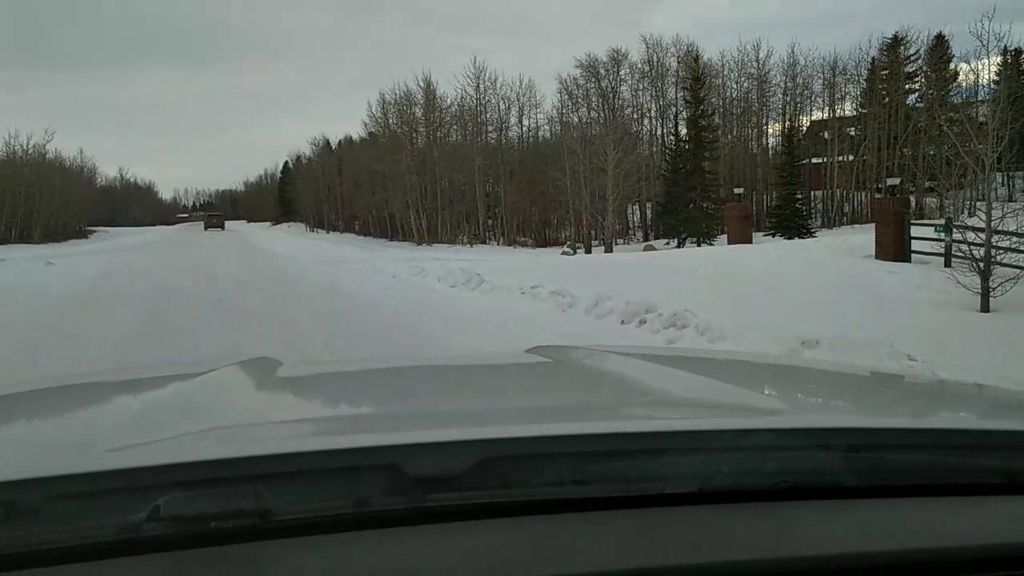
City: calgary